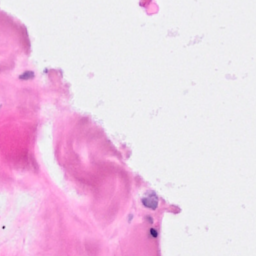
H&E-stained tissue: Breast